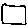
Label: square